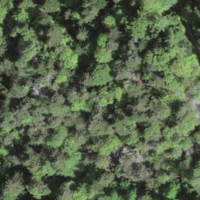
EUNIS habitat code: 43
Species observed at this site:
Asplenium septentrionale
Vincetoxicum hirundinaria
Geranium sanguineum